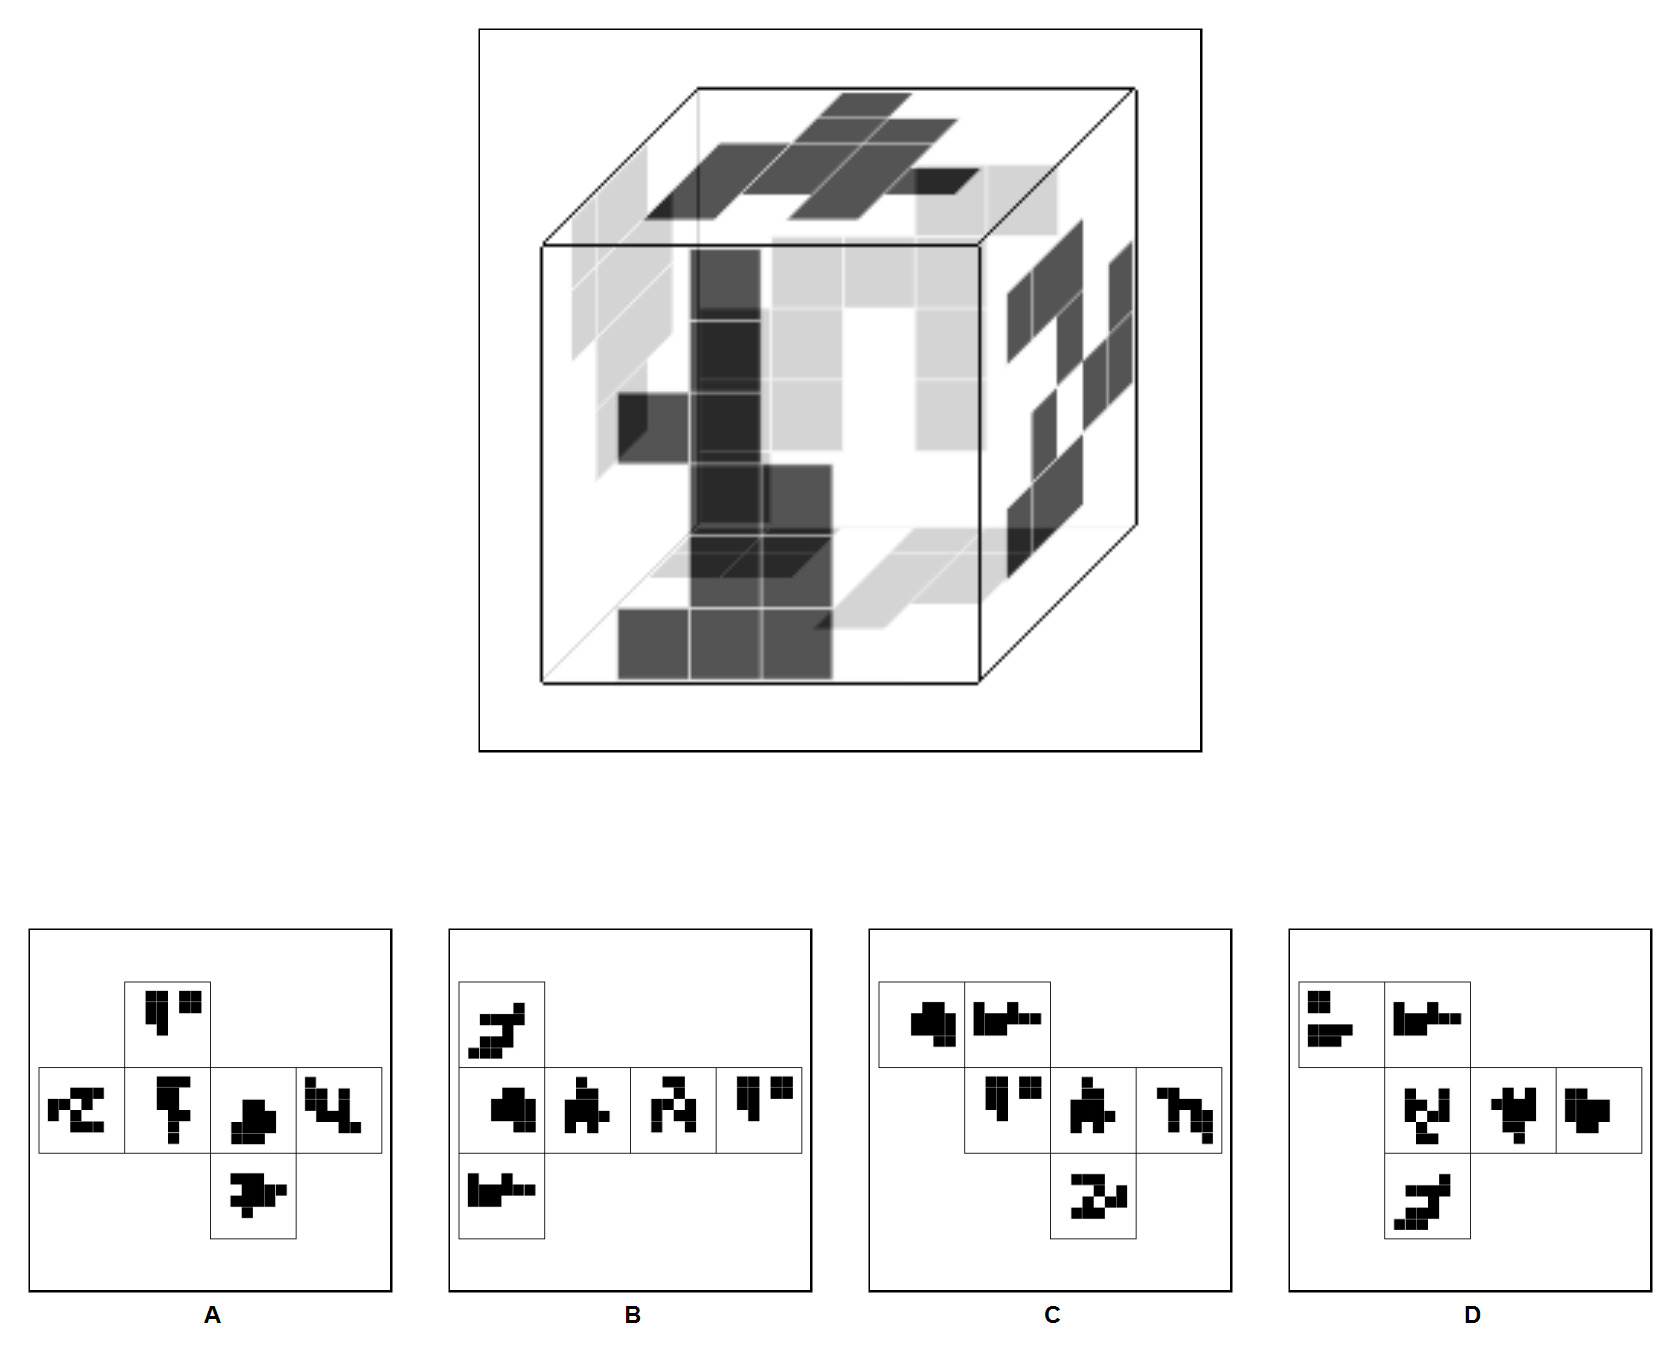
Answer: C